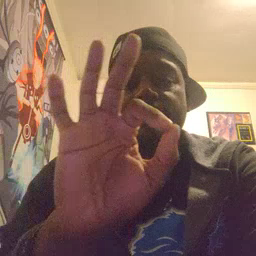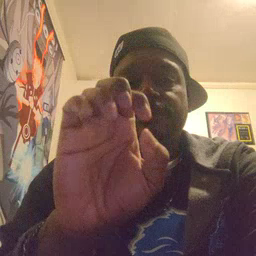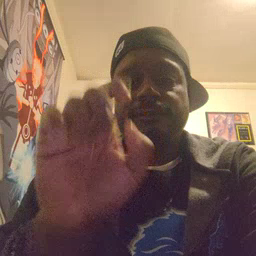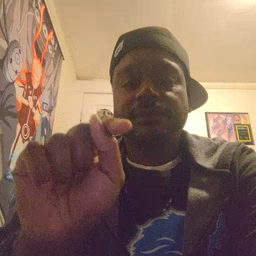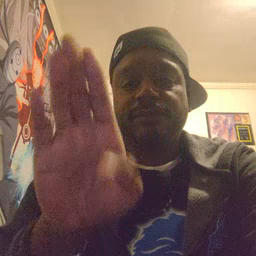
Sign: feet